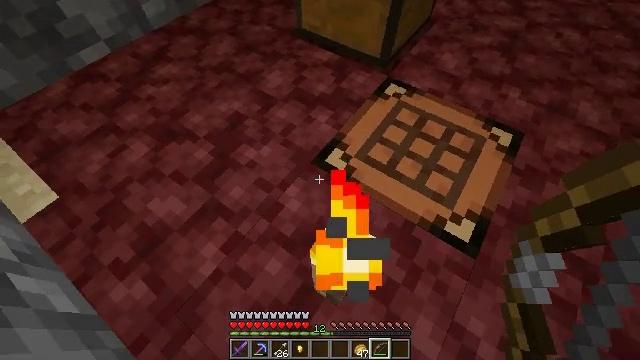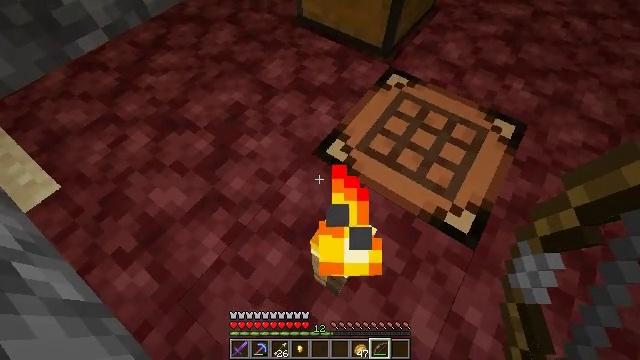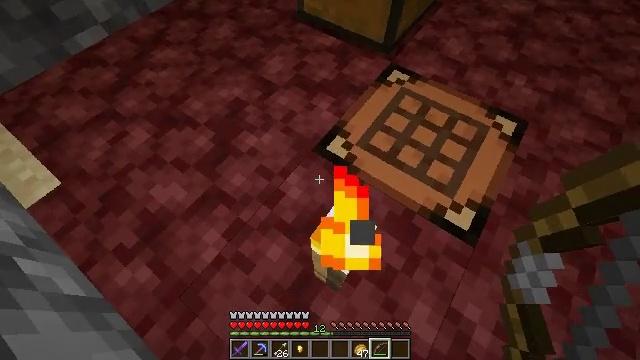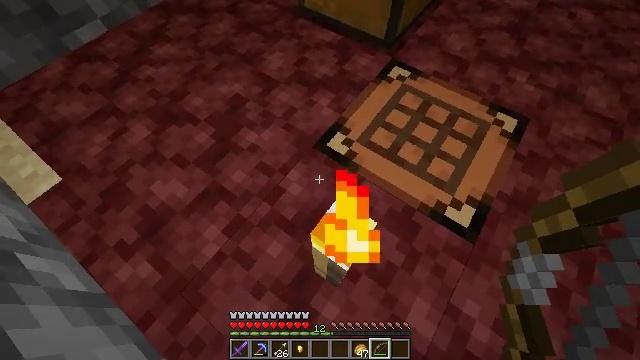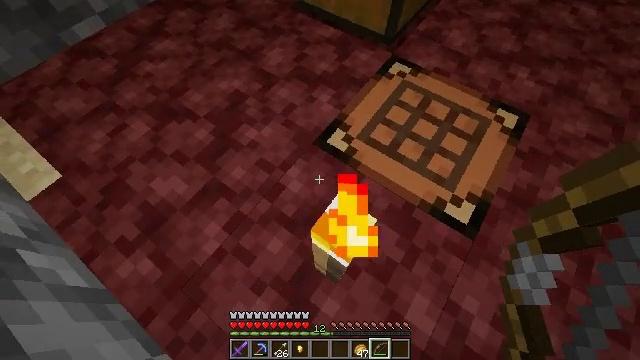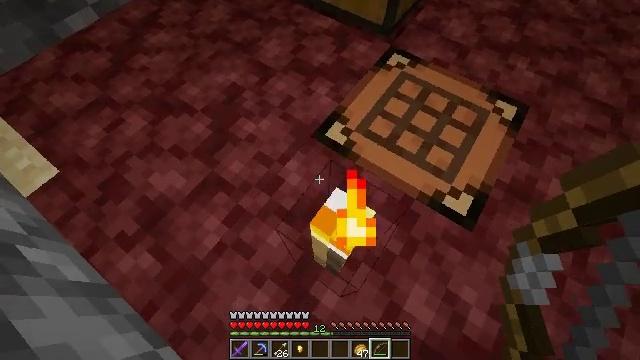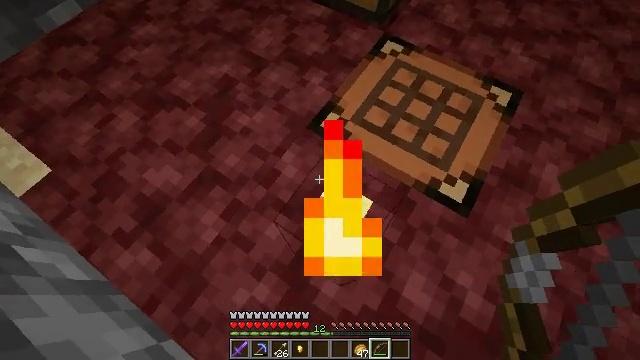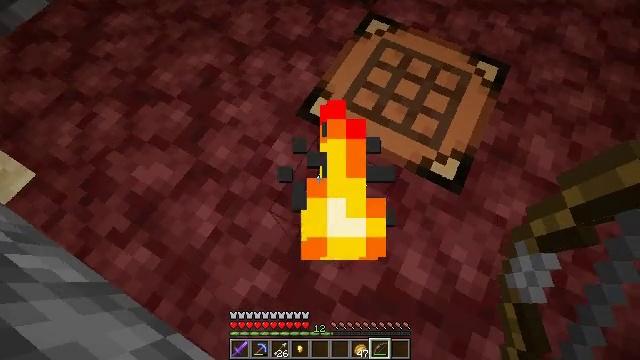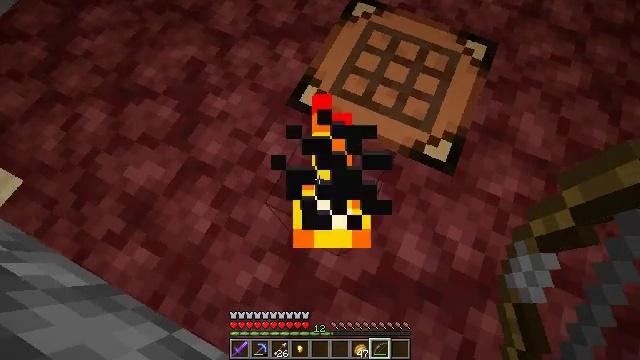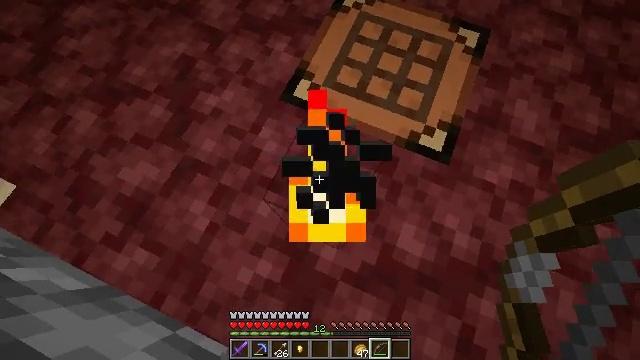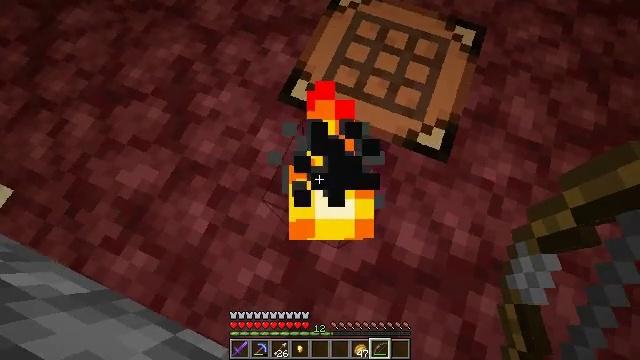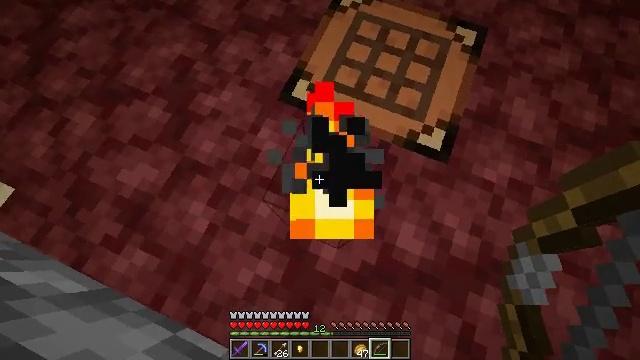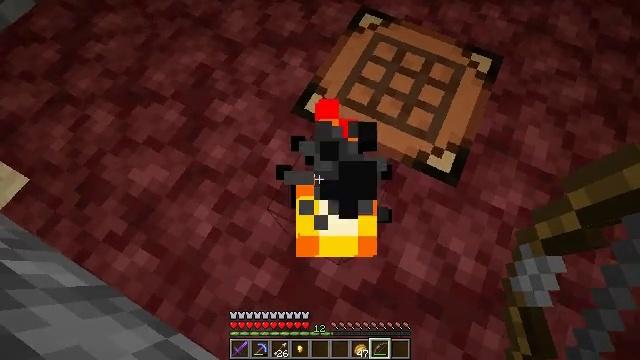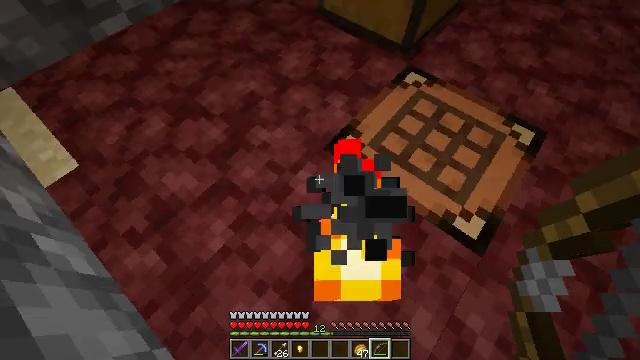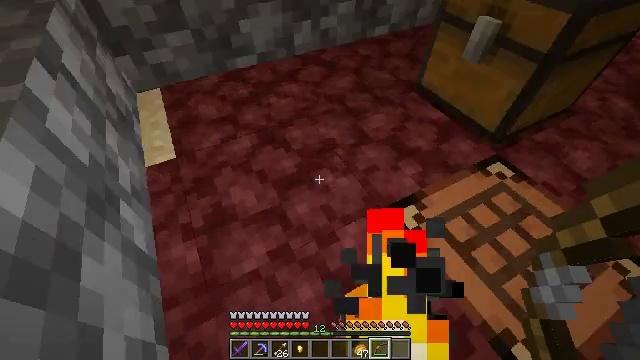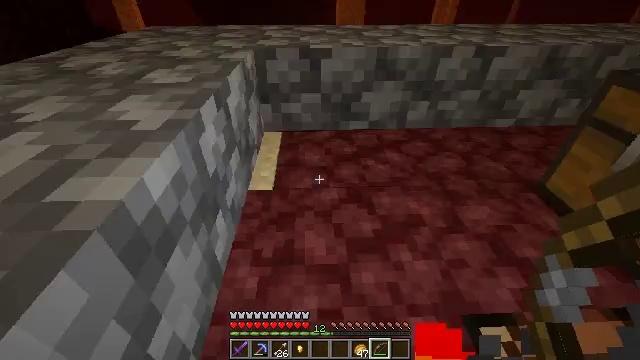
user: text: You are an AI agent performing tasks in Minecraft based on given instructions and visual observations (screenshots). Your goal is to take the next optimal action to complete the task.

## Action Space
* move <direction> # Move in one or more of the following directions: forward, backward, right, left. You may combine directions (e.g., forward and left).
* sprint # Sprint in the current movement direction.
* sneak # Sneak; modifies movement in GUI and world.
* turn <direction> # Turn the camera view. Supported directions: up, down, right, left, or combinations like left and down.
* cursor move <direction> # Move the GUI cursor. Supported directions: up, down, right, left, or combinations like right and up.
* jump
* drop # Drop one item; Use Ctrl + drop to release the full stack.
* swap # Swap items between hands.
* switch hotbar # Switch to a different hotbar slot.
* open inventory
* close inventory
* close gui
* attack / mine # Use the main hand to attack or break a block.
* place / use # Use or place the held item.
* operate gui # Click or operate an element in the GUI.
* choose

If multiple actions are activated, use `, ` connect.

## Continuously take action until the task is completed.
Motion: motion action
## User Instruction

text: Demolish the cobblestone slab for reuse.
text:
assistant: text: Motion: turn down
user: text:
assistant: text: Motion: no_op
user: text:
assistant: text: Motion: no_op
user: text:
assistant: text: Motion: no_op
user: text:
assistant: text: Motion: turn down
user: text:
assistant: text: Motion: turn right and down
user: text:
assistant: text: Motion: turn right and down
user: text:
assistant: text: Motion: turn right and down
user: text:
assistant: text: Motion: turn right and down
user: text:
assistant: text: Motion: no_op
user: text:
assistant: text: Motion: no_op
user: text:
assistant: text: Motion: turn left and up
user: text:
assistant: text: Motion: turn left and up
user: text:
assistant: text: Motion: turn left and up
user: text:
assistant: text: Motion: turn left and up
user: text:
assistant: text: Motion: turn left and up
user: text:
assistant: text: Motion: turn left and up
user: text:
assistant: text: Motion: turn left
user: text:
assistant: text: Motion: no_op
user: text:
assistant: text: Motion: no_op
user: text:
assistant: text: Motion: turn right
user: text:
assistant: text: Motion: no_op
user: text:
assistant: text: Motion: turn left
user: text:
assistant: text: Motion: turn left and up
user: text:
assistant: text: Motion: turn left and up
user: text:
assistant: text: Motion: turn left and up
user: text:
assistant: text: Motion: turn left and up
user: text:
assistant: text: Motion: no_op
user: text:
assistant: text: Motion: no_op
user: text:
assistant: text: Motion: no_op